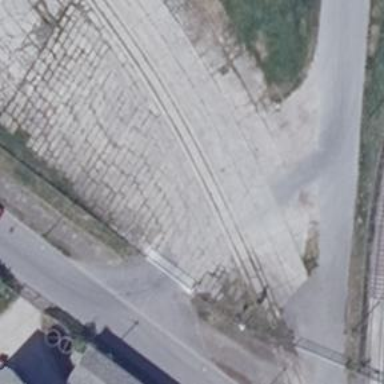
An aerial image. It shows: Abandoned railway spur.